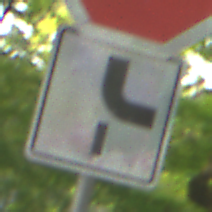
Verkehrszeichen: VerlaufVorfahrtsstrasse10
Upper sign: Stop
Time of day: MorningAfternoon
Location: Outdoor (RoadRail)
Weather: Clear
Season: NotSpecified
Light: Natural